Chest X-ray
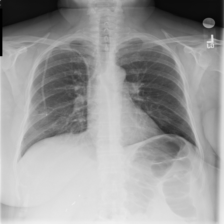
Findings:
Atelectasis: negative
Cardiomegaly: negative
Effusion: negative
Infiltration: negative
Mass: negative
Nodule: negative
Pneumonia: negative
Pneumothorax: negative
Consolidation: negative
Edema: negative
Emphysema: negative
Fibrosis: negative
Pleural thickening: negative
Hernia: negative